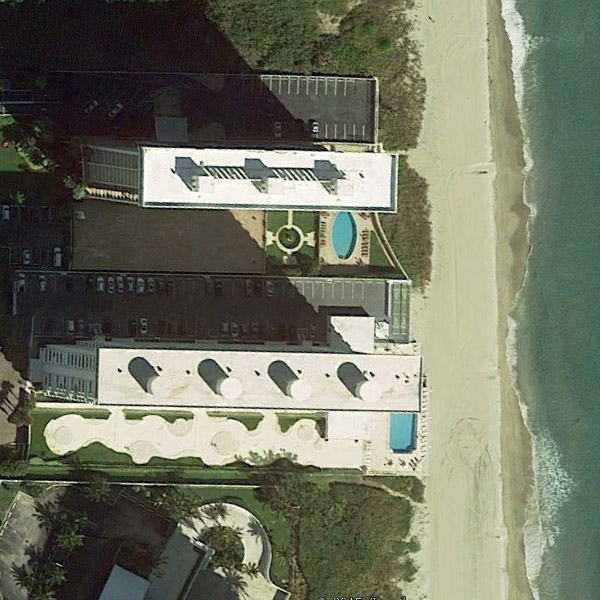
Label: Resort